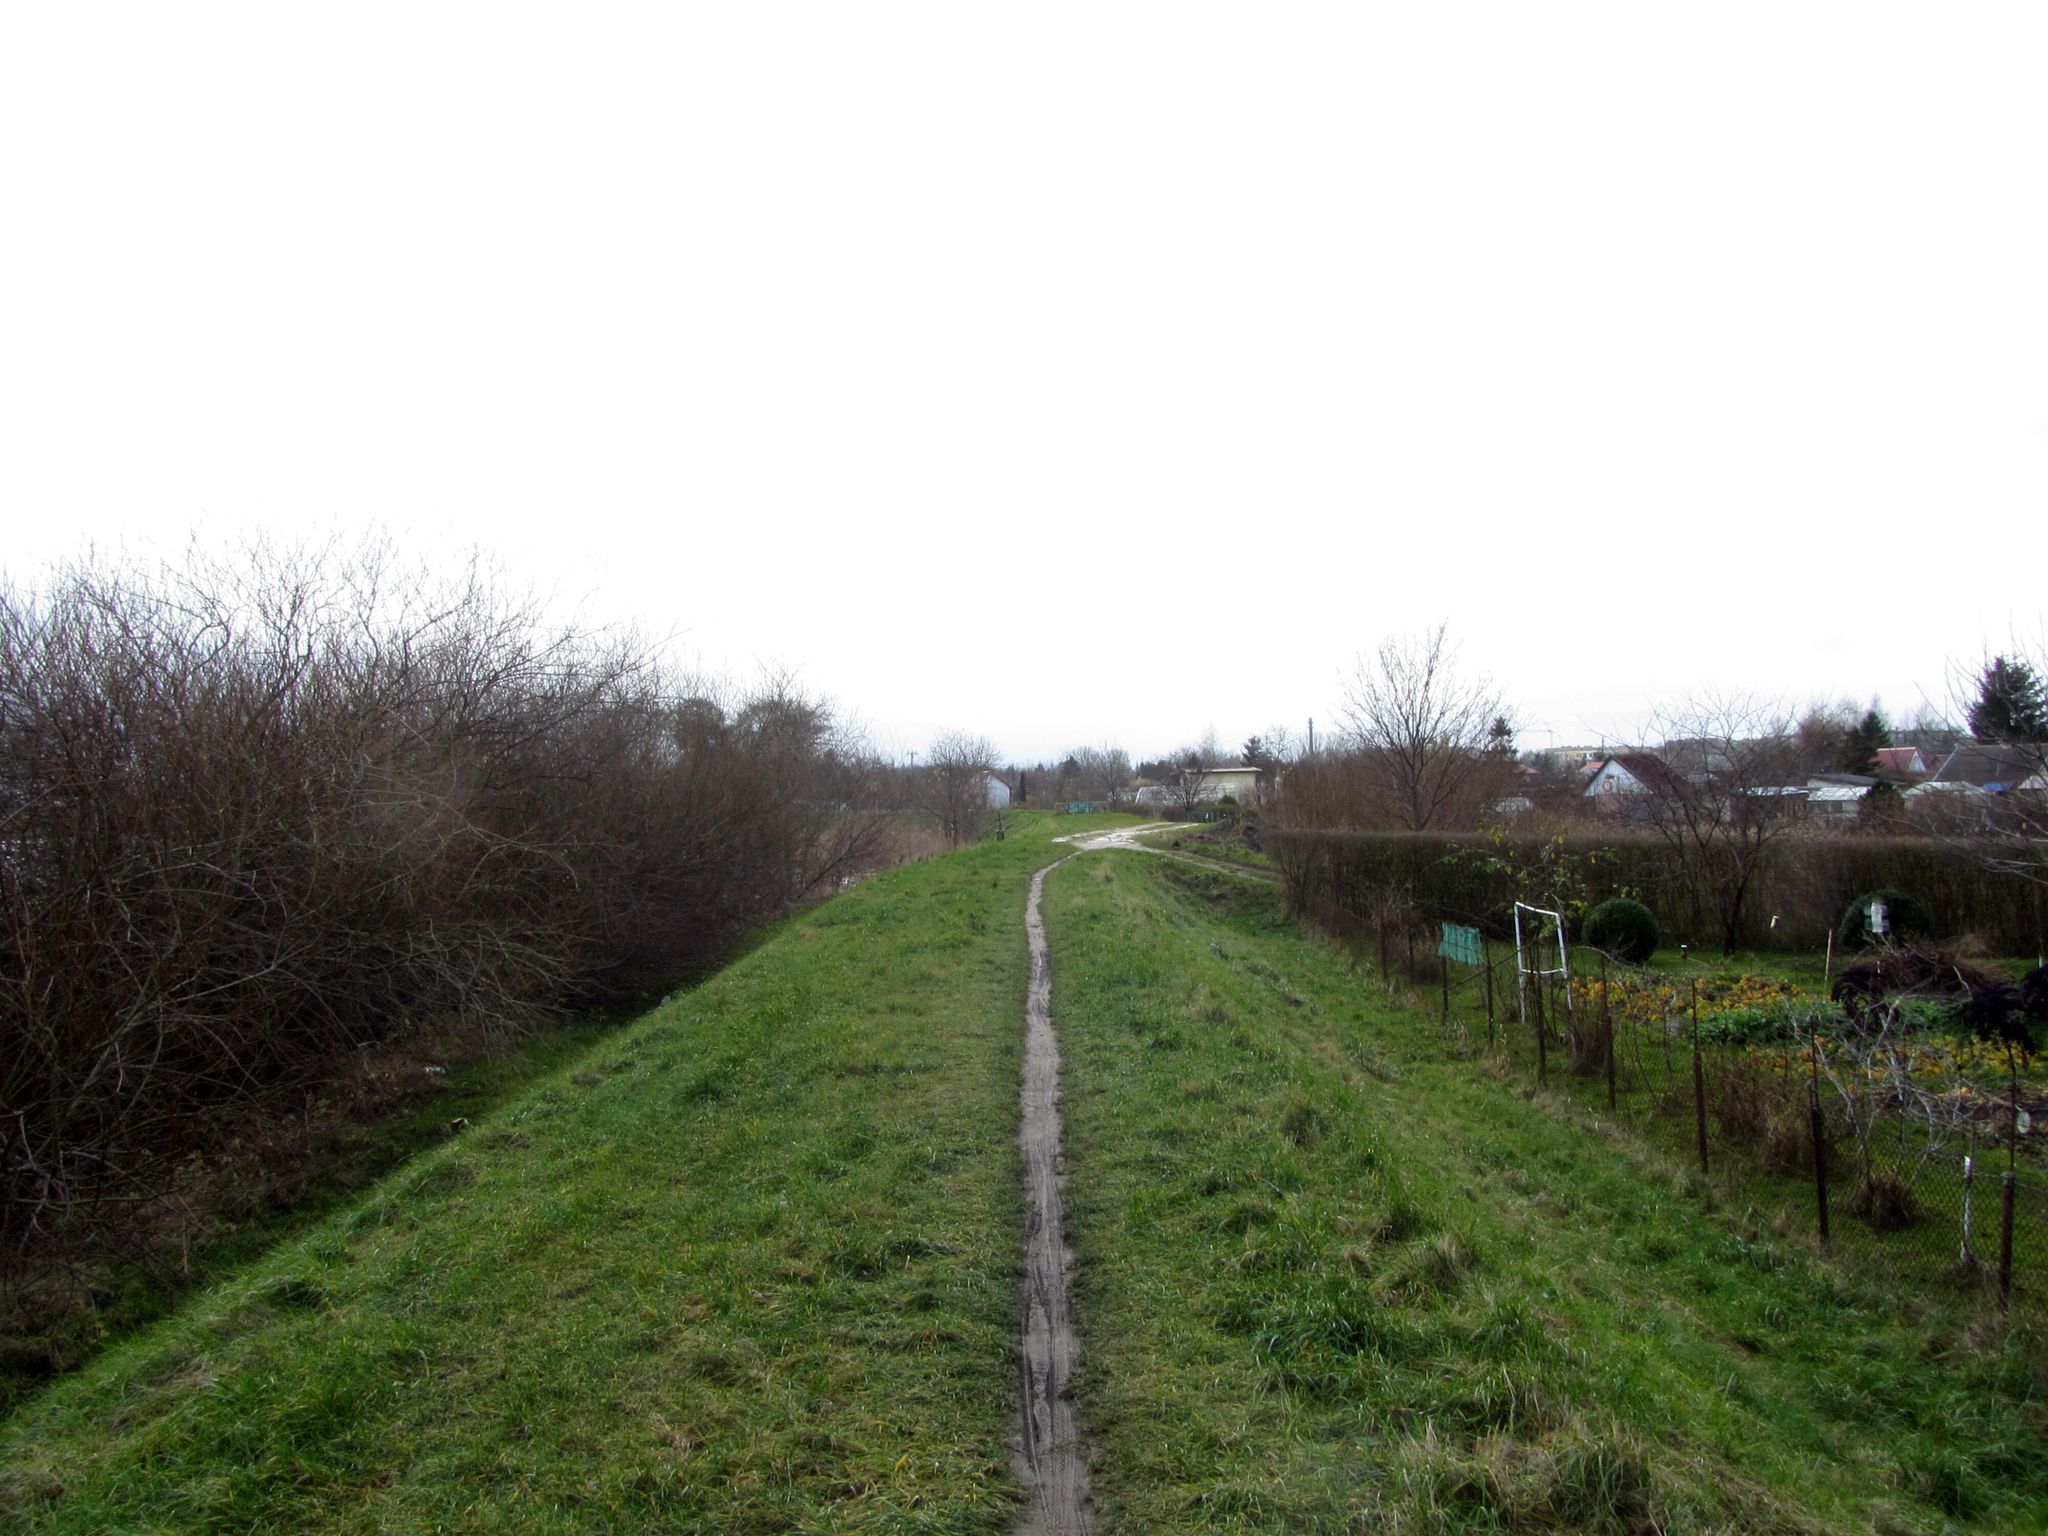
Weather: cloudy
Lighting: day
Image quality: slightly poor
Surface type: walking surface
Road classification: track, path
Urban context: dense urban cluster
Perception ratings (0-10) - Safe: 2.27, Lively: 2.17, Beautiful: 9.37, Boring: 7.23, Depressing: 3.9, Wealthy: 5.05